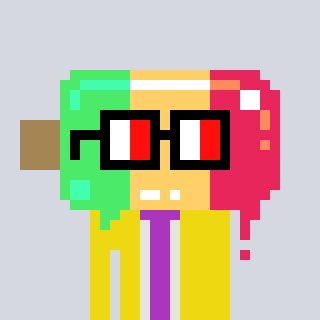
a pixel art character with square glasses with black frames and red eyes, a icepop-shaped head and a yellow-colored body on a cool background